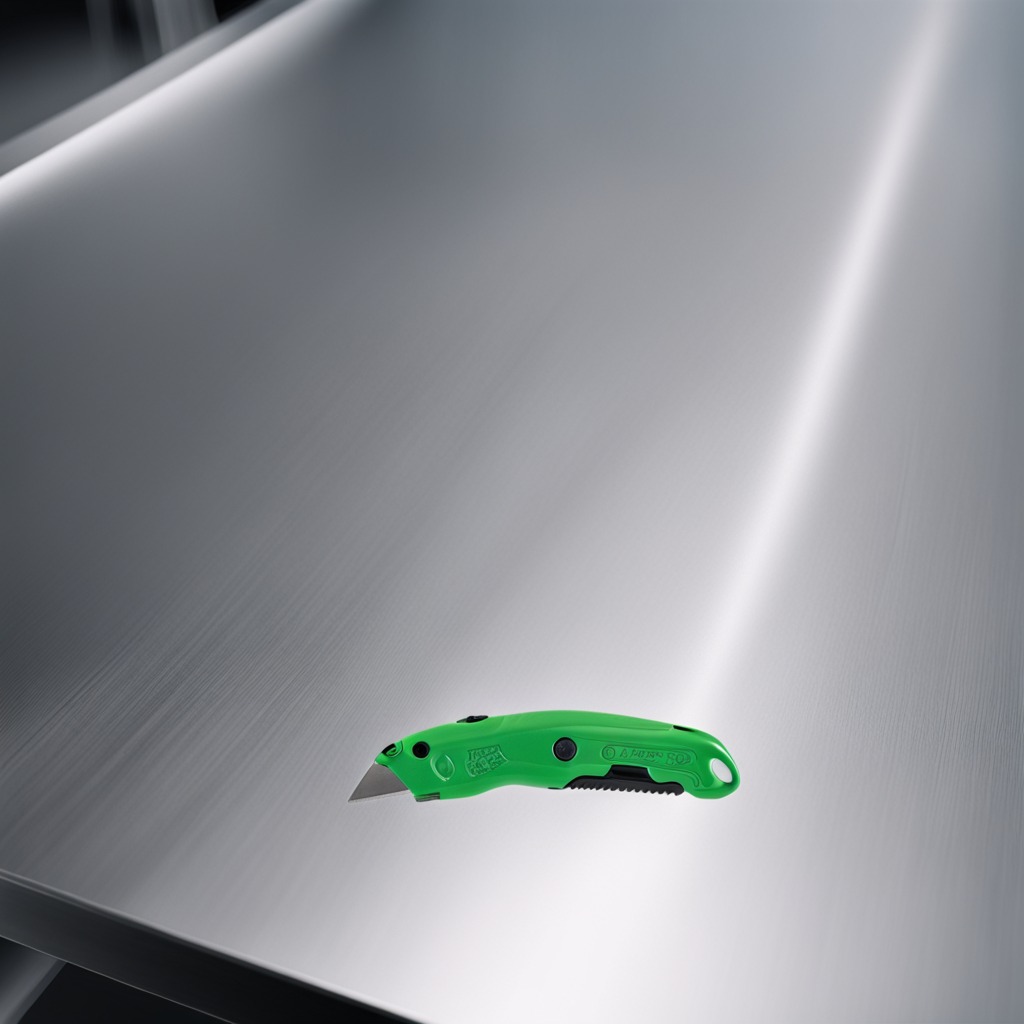
A utility knife is lying on a stainless steel table in a high-end prototyping lab.